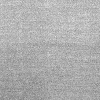
Atmospheric dust classification: dusty